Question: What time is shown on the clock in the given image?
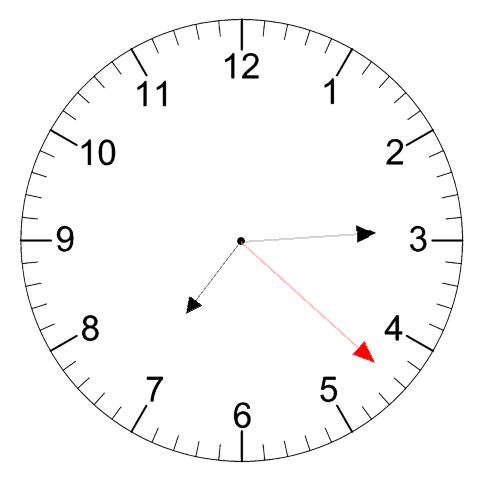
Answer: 07:14:22